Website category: camera
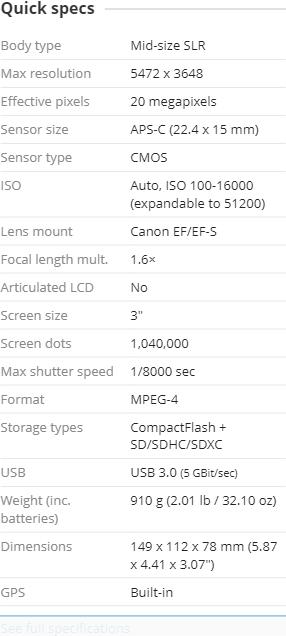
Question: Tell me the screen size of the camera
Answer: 3

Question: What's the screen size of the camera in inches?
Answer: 3

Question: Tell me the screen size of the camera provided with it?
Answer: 3

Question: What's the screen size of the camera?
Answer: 3

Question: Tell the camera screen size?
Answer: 3

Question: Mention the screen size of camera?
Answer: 3

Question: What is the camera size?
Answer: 3

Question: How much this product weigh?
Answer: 910 g (2.01 lb / 32.10 oz )

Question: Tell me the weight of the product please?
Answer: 910 g (2.01 lb / 32.10 oz )

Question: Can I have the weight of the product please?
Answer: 910 g (2.01 lb / 32.10 oz )

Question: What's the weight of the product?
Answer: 910 g (2.01 lb / 32.10 oz )

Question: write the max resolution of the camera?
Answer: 5472 x 3648

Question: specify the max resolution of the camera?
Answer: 5472 x 3648

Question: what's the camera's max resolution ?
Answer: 5472 x 3648

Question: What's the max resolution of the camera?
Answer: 5472 x 3648

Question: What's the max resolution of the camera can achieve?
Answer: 5472 x 3648

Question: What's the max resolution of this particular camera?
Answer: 5472 x 3648

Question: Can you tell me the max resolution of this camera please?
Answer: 5472 x 3648

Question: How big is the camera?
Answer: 149 x 112 x 78 mm (5.87 x 4.41 x 3.07 )

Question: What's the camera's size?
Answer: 149 x 112 x 78 mm (5.87 x 4.41 x 3.07 )

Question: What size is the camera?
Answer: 149 x 112 x 78 mm (5.87 x 4.41 x 3.07 )

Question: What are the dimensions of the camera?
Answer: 149 x 112 x 78 mm (5.87 x 4.41 x 3.07 )

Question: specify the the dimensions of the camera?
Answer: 149 x 112 x 78 mm (5.87 x 4.41 x 3.07 )

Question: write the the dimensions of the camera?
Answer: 149 x 112 x 78 mm (5.87 x 4.41 x 3.07 )

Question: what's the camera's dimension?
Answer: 149 x 112 x 78 mm (5.87 x 4.41 x 3.07 )